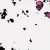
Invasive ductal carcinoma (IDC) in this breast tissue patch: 0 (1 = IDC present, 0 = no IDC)